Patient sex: F
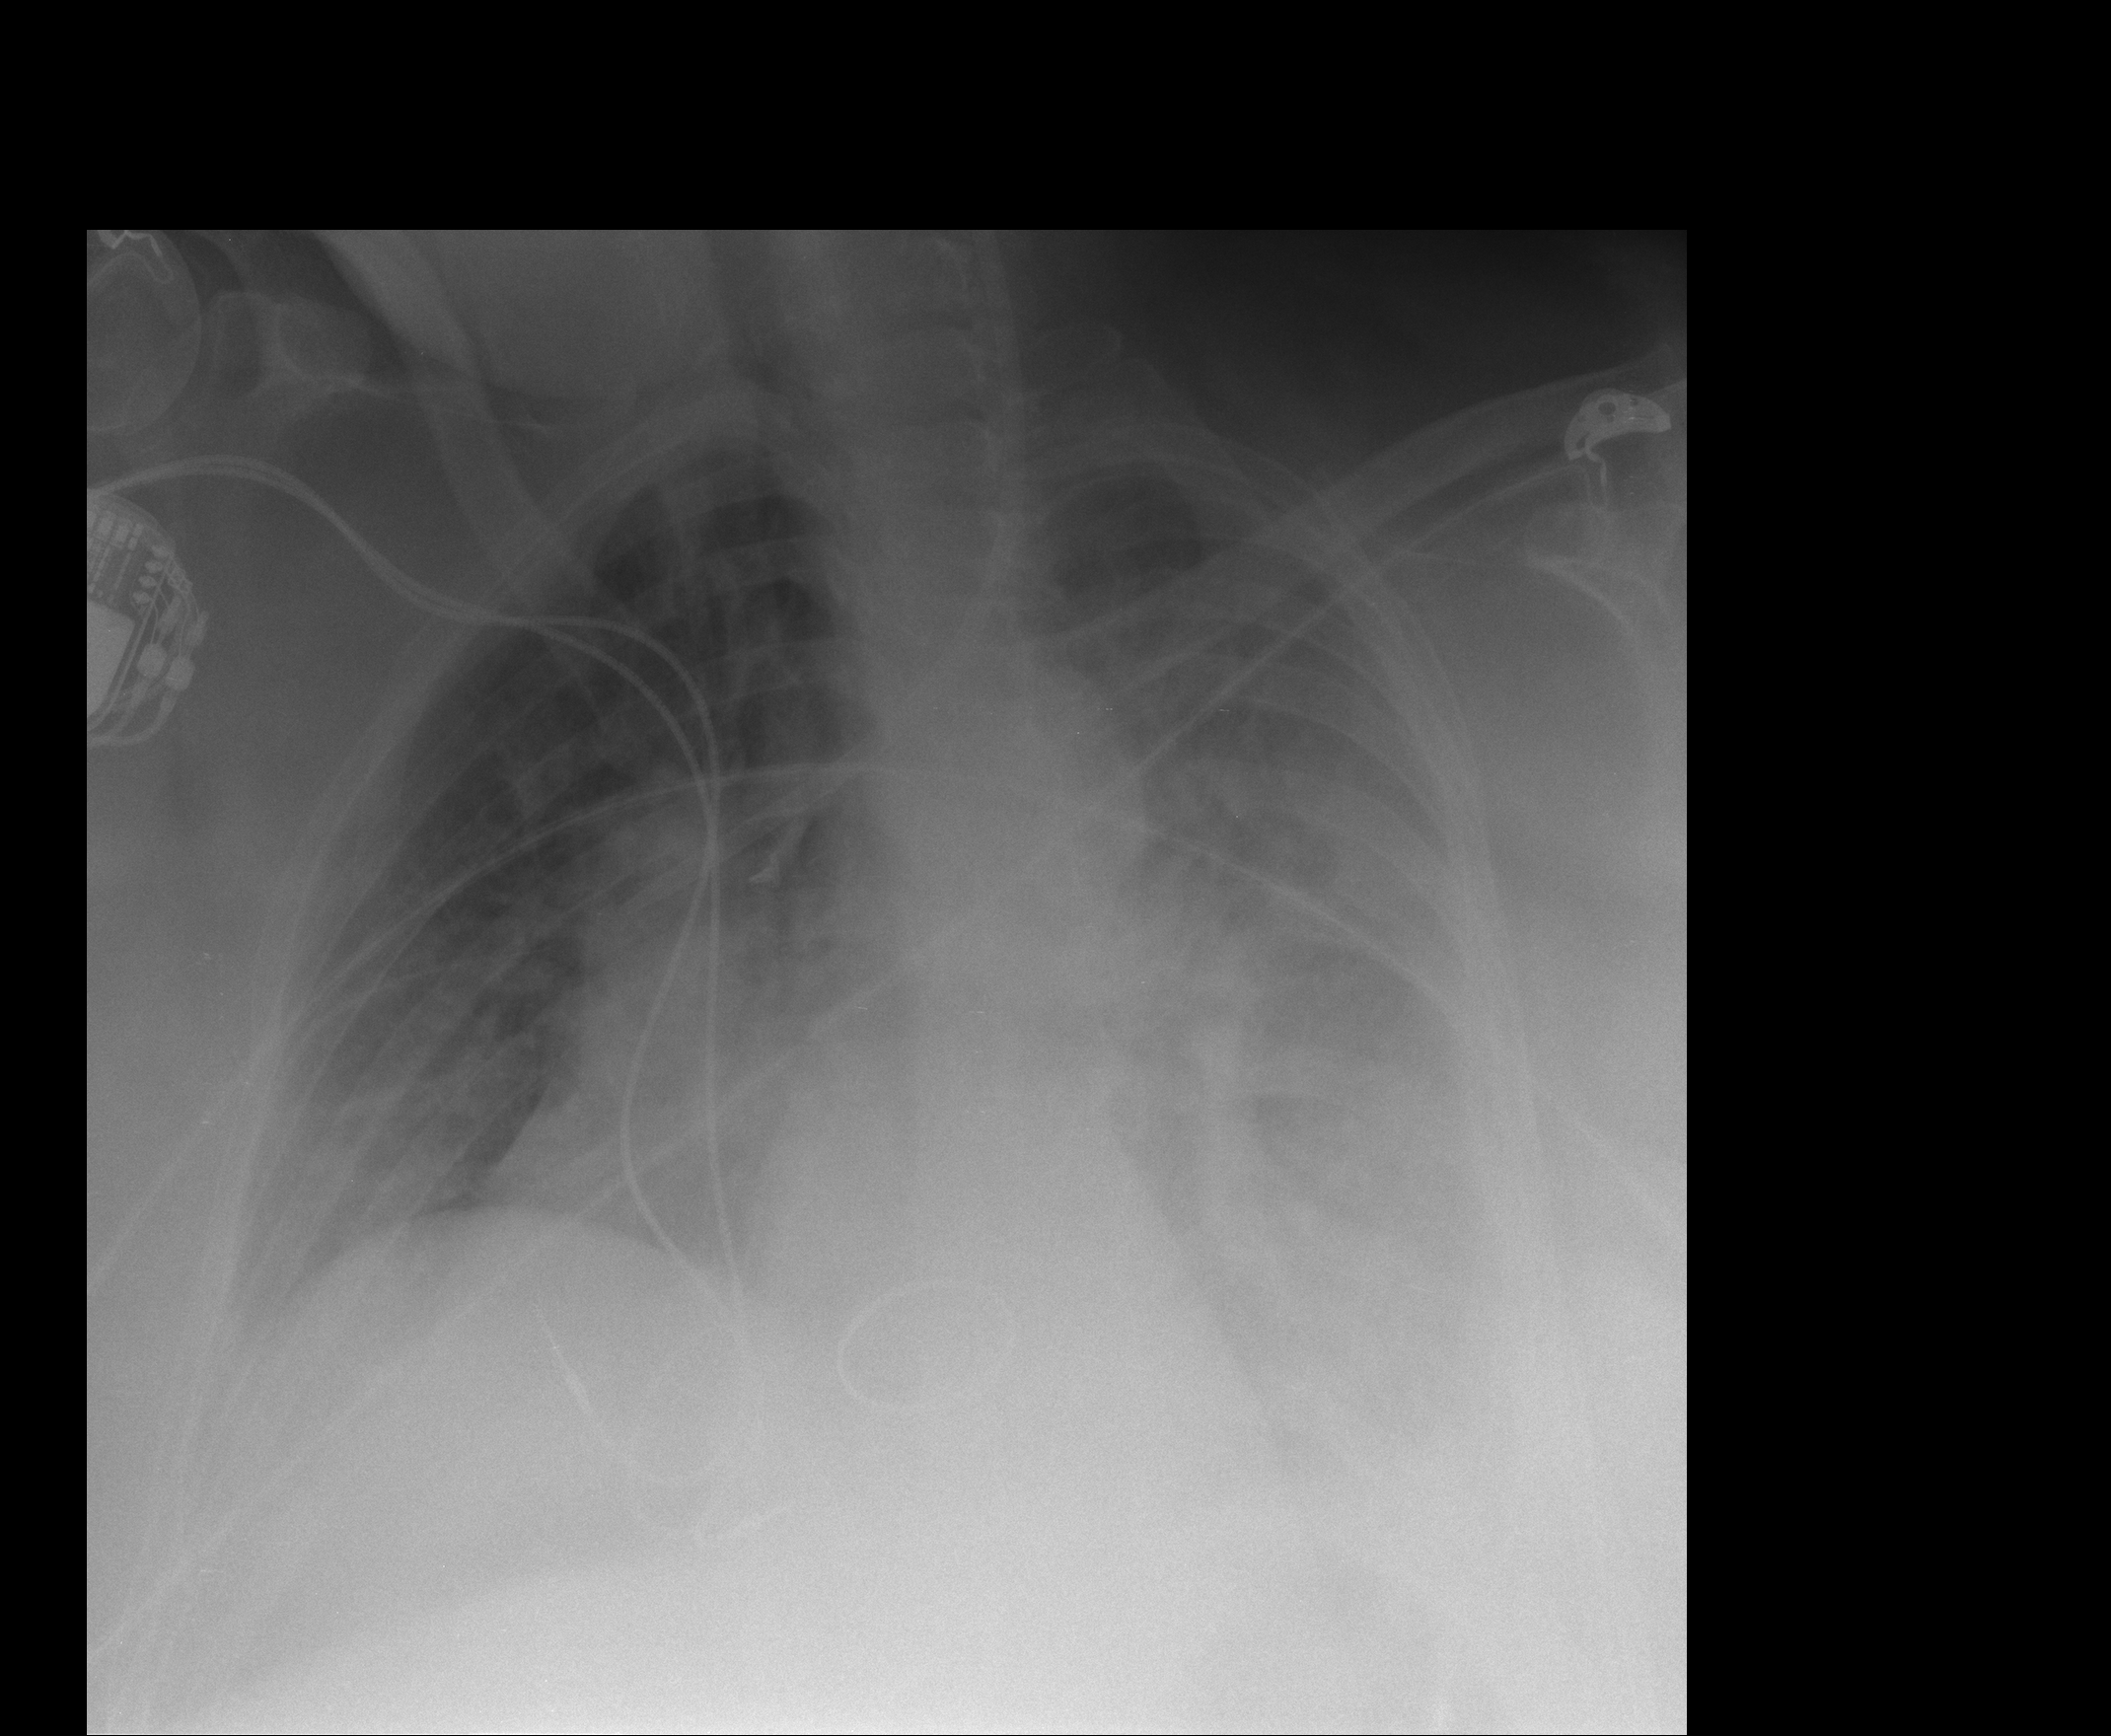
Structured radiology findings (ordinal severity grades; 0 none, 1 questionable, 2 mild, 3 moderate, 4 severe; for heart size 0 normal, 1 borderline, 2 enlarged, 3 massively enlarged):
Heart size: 0
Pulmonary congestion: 3
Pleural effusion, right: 0
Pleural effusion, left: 3
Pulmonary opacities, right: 0
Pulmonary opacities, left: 0
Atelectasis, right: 2
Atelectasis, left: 3